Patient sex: M
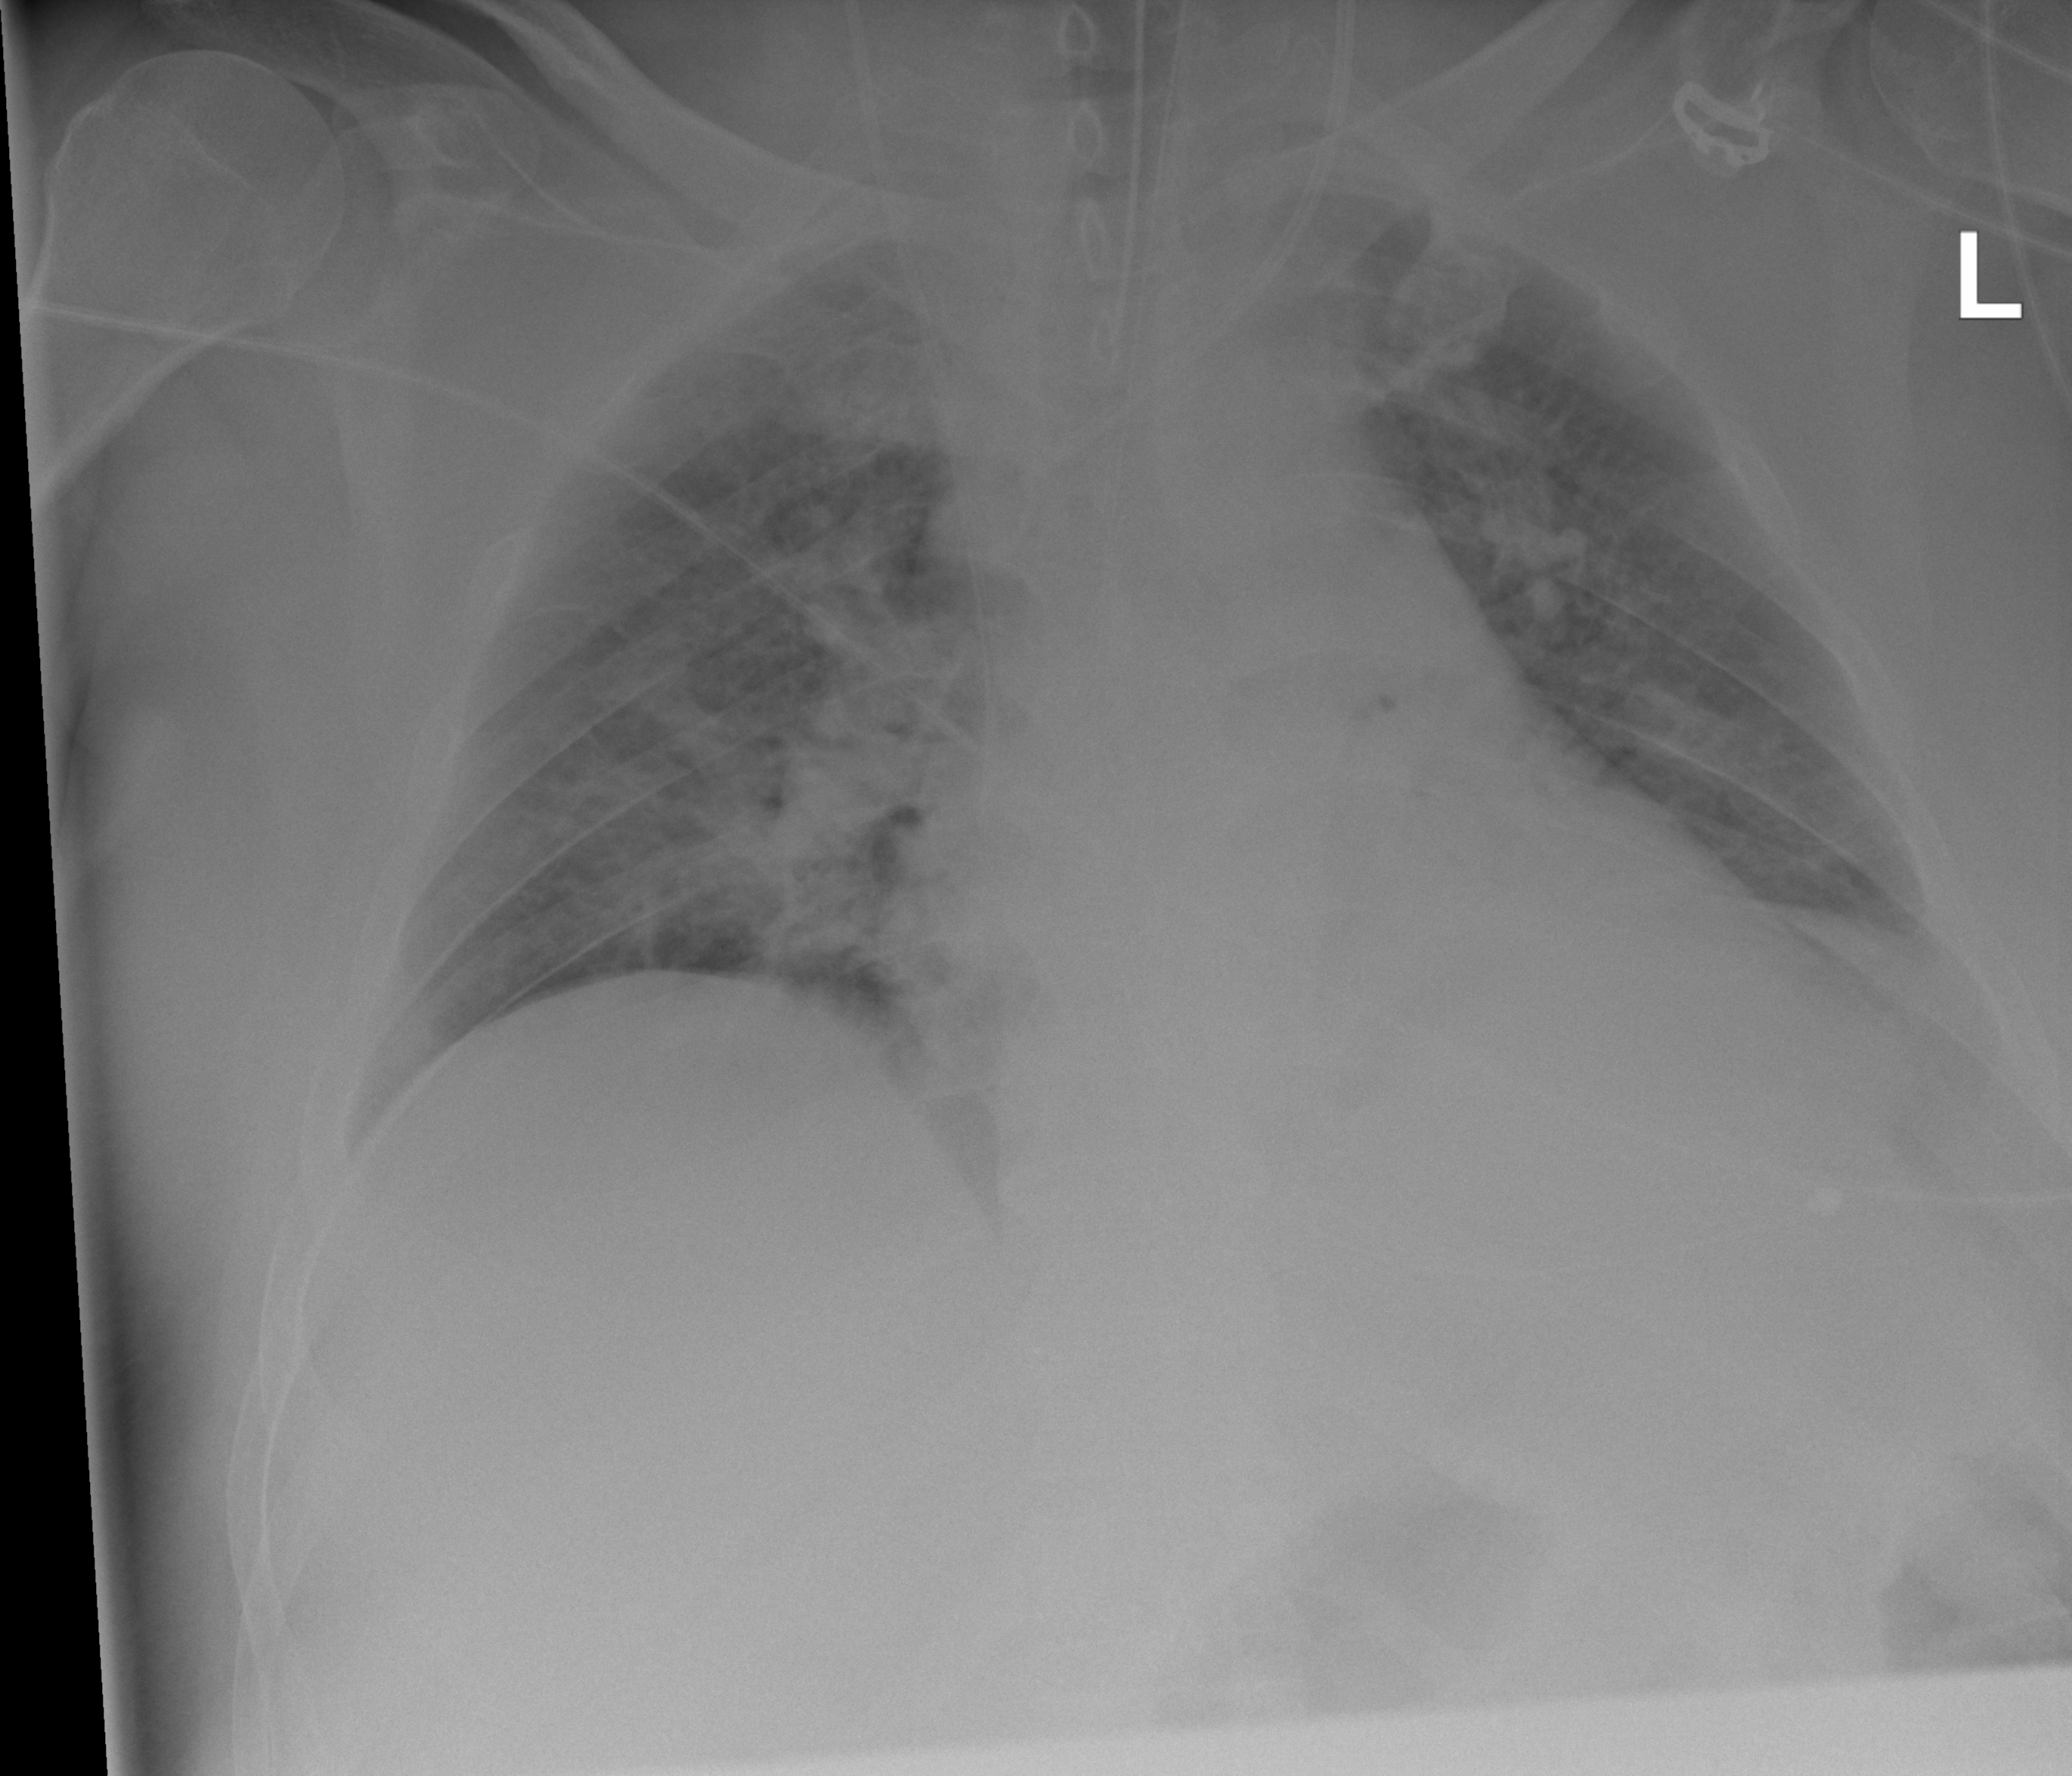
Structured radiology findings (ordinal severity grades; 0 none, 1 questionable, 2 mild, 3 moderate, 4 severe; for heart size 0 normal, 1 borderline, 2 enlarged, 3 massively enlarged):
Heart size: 2
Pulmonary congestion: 2
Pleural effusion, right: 0
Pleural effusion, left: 0
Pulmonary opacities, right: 2
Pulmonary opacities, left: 2
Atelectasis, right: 2
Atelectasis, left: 0